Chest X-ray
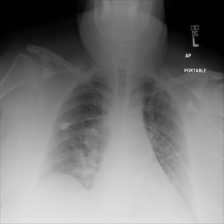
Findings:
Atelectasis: negative
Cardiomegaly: negative
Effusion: negative
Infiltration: negative
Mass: positive
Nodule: negative
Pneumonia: negative
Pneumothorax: negative
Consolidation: negative
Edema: negative
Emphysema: negative
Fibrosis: negative
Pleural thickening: negative
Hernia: negative